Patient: sex M, age 63
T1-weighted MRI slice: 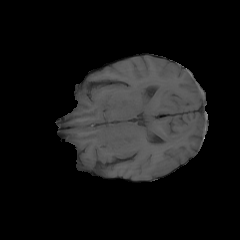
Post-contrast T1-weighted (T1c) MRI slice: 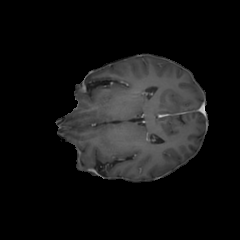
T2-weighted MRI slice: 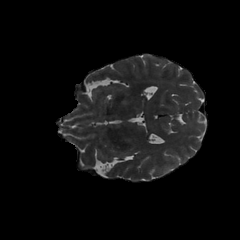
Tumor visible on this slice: no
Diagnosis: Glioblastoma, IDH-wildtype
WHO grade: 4